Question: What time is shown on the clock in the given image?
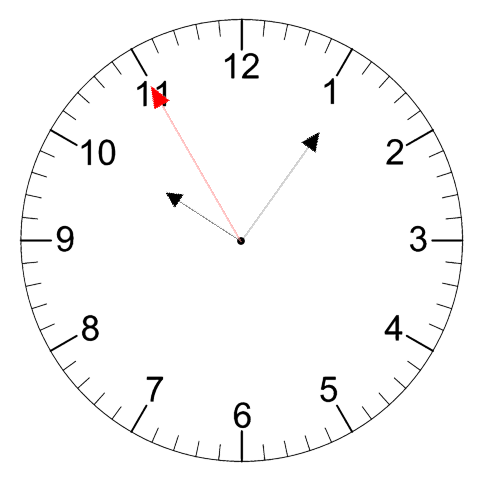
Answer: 10:05:55